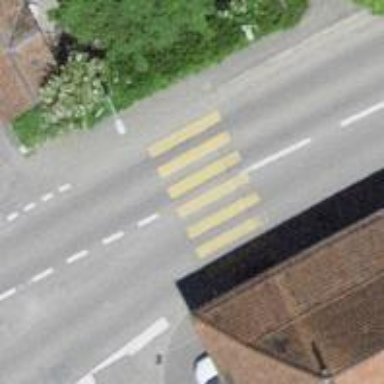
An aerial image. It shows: Zebra crossing with pedestrian island.